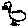
Label: bird